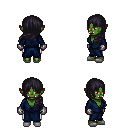
a pixel art fantasy rpg character, female body template, orc, green skin, blue robe, white pants, raven left-swept hairstyle, metal gloves, white slippers, four views (front, back, left, right), 2x2 character sprite sheet, small pixel art, hard edges, no anti-aliasing